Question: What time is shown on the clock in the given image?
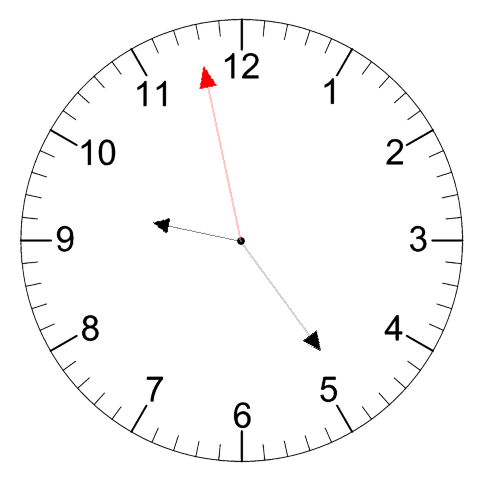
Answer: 09:23:58